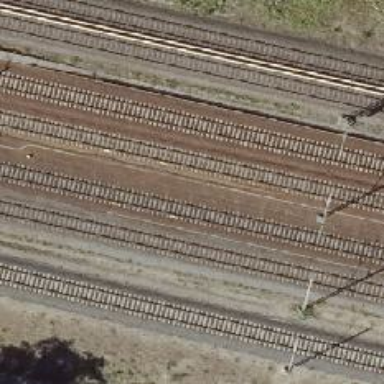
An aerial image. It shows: Junction on the railway.